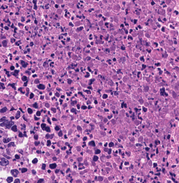
Tumor epithelial tissue: yes
Tumor-associated stroma tissue: no
Normal tissue: no